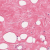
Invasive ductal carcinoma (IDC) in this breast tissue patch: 0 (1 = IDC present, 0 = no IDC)